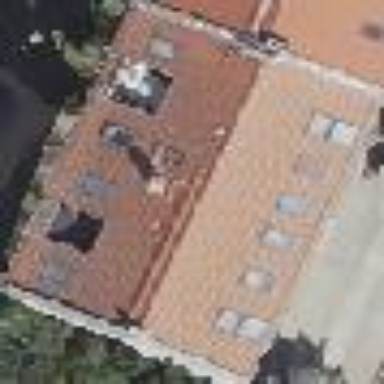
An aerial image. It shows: Gabled roof on building that houses apartments.